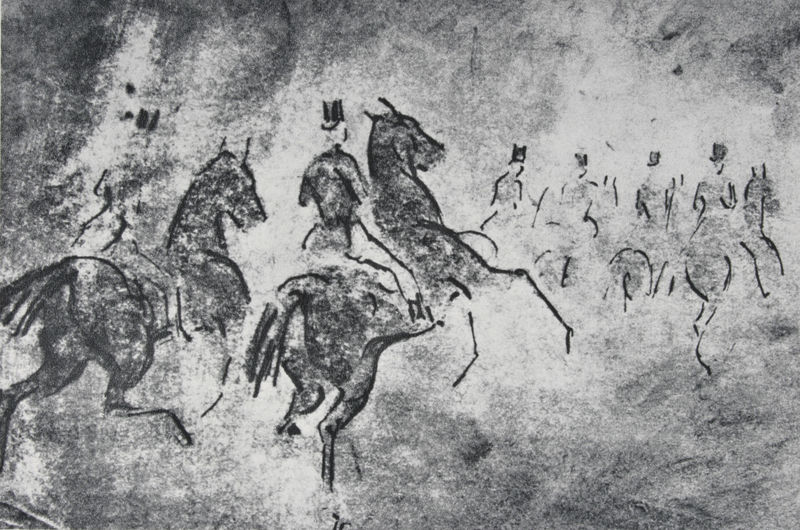
Titel: Les cavaliers, Reiter
Künstler: Constantin Guys
Standort: Basel
Institution: Kunstmuseum
Schlagwörter: gruppe, himmel, schatten, weiß, wolken, bewegung, grau, hut, hüte, köpfe, licht, männer, schwarz, skizze, zeichnung, gesellschaft, herren, zylinder, anzug, wand, arm, blass, stein, ohren, pferd, pferde, reiter, ausritt, beine, hufe, reiten, ritt, schwanz, schweif, sprung, bein, umrisse, düster, grafik, graphik, nebel, linien, schlacht, sturm, soldaten, frack, chapeau, umriss, unscharf, gentleman, kohle, schwarzweiß, uniform, strich, lauf, bleistift, stiefel, jagd, kavallerie, ross, rosse, nüstern, schwaru, jagt, schweife, scheuen, umrisslinien, reithose, galopp, steigen, aufbäumen, aufgebäumt, ordnung, trab, mähnen, flüchtig, höhlenmalerei, folgen, guys; constantin